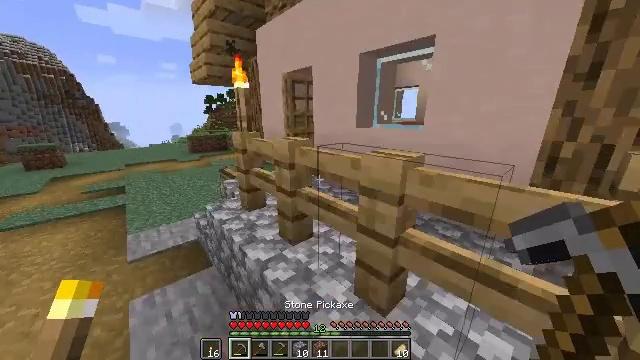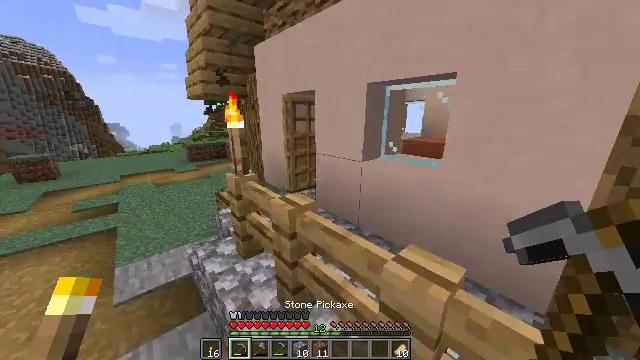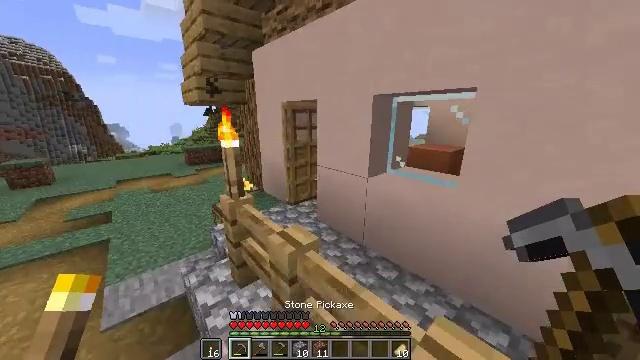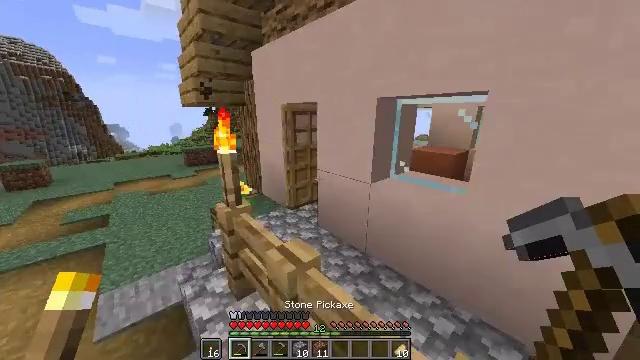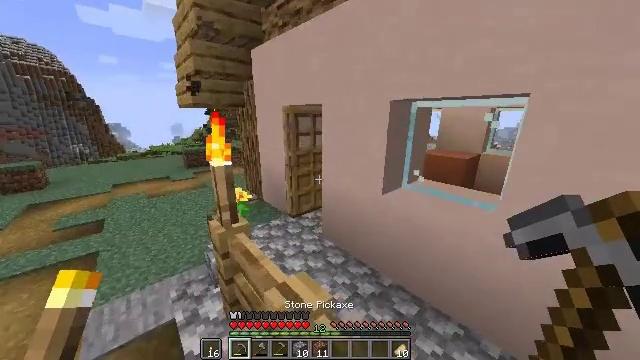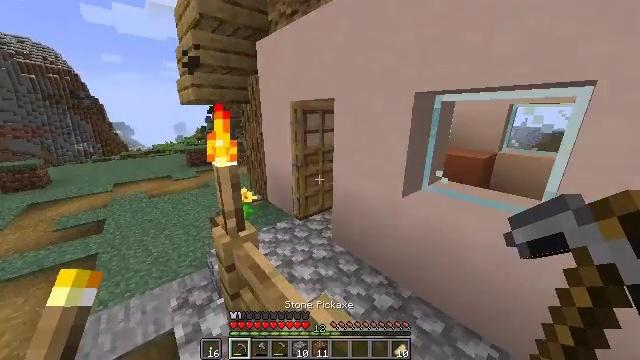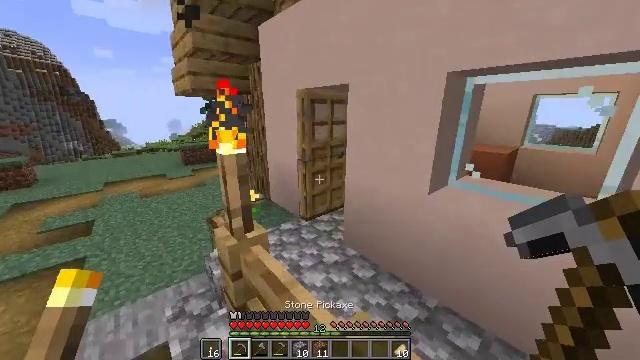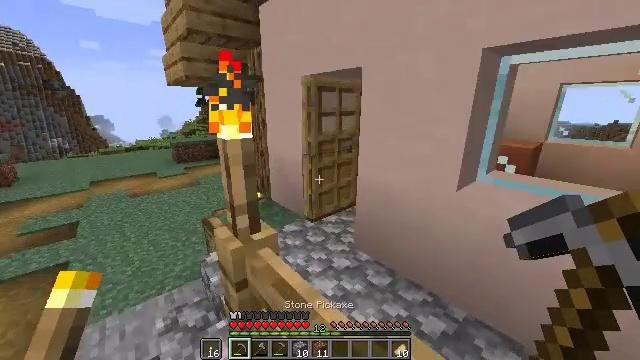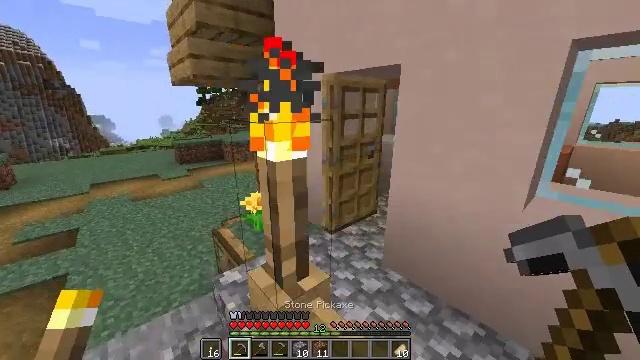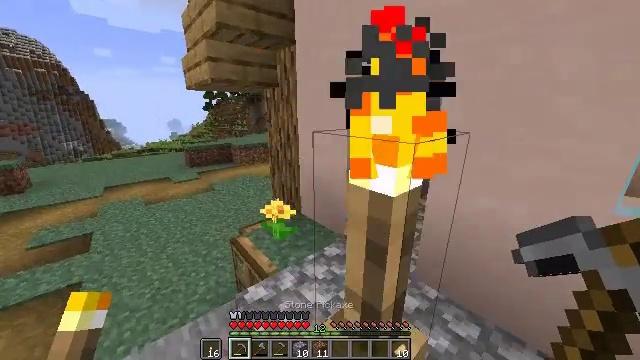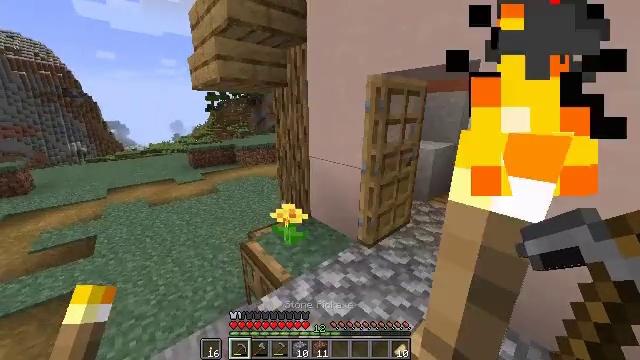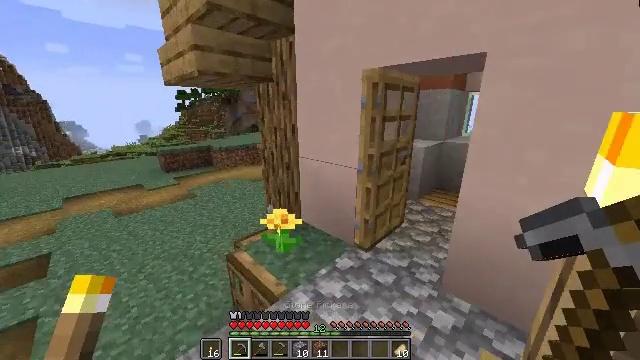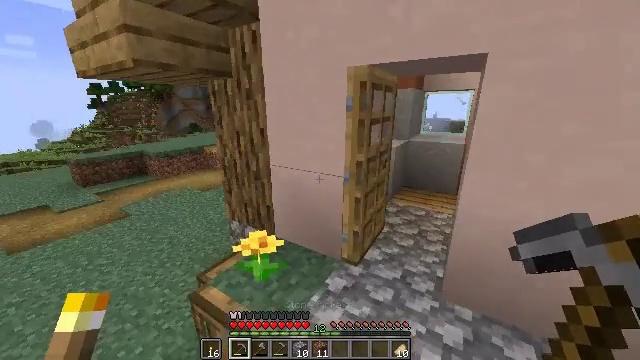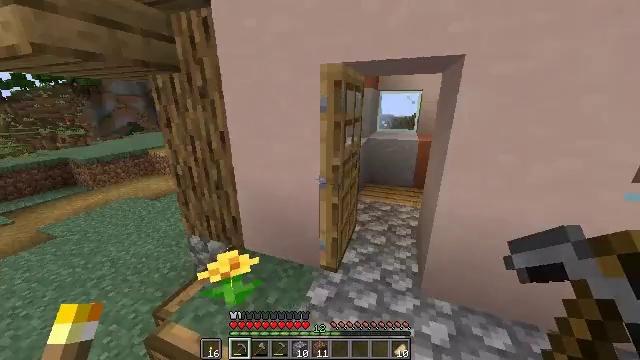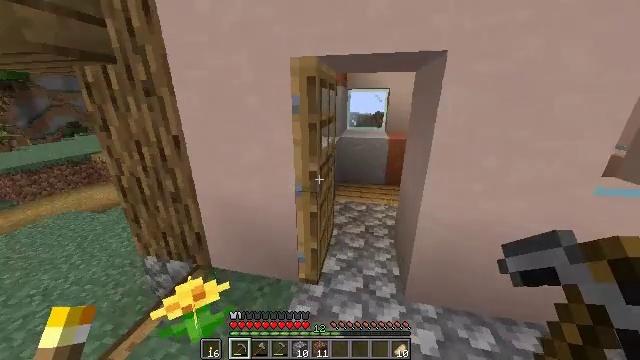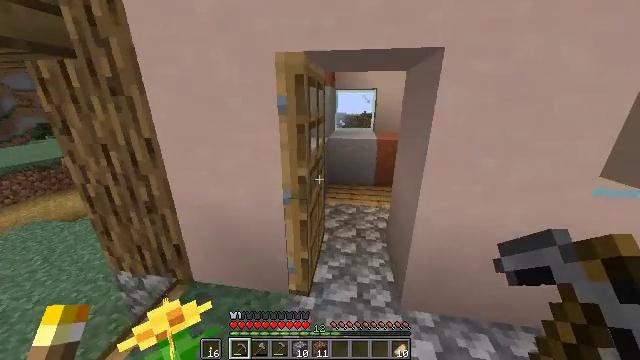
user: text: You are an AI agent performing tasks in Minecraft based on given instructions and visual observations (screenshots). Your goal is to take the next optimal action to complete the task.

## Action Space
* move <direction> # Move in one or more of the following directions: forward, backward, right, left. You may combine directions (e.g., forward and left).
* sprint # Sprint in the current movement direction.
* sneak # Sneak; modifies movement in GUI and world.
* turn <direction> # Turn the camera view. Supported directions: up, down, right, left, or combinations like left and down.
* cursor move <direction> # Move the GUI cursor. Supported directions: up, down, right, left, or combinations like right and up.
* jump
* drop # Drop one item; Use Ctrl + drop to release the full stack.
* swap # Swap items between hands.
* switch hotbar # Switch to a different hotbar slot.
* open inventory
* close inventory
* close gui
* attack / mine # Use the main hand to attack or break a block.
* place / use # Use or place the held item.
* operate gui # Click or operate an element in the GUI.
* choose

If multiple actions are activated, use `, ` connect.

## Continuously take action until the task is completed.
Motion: motion action
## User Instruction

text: Attack the stonecutter to pick it up.
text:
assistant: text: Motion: move forward, sprint, jump
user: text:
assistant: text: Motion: move forward, sprint, jump
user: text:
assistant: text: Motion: move forward, sprint
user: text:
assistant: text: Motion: move forward, sprint
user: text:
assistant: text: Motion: move forward, sprint
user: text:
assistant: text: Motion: move forward and move left, sprint
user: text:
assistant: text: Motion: move forward and move left, sprint
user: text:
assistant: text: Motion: move forward and move left, sprint
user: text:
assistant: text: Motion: move forward and move left, sprint
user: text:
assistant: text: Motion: move forward and move left, sprint
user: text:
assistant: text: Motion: move forward and move left, sprint, turn right
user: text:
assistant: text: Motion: move forward and move left, sprint, turn right
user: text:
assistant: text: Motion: move forward, turn right and down
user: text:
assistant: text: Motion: move forward, turn right
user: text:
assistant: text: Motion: move forward, turn right
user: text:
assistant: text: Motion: move forward, turn right
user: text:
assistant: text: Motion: move forward, turn right and up
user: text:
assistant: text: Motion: move forward, turn right
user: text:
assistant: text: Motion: move forward
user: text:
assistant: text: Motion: move forward
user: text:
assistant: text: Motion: move forward
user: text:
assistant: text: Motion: move forward
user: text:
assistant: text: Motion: move forward
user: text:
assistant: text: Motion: move forward
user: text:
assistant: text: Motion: move forward, turn right
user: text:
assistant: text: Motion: move forward, turn right
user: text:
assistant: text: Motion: move forward and move left, turn right
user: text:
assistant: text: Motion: move forward and move left, turn right
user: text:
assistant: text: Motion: move forward and move left, turn right
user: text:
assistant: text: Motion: move forward, turn right